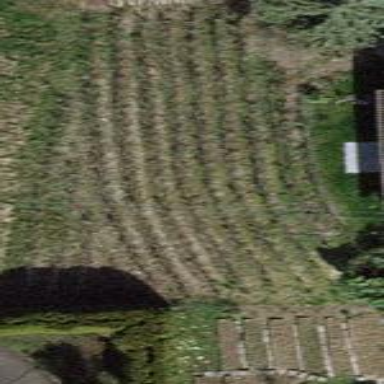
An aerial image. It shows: Vineyard.